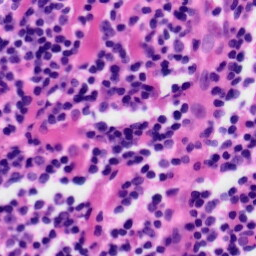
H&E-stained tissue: Tonsil